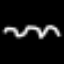
Label: squiggle